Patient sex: M
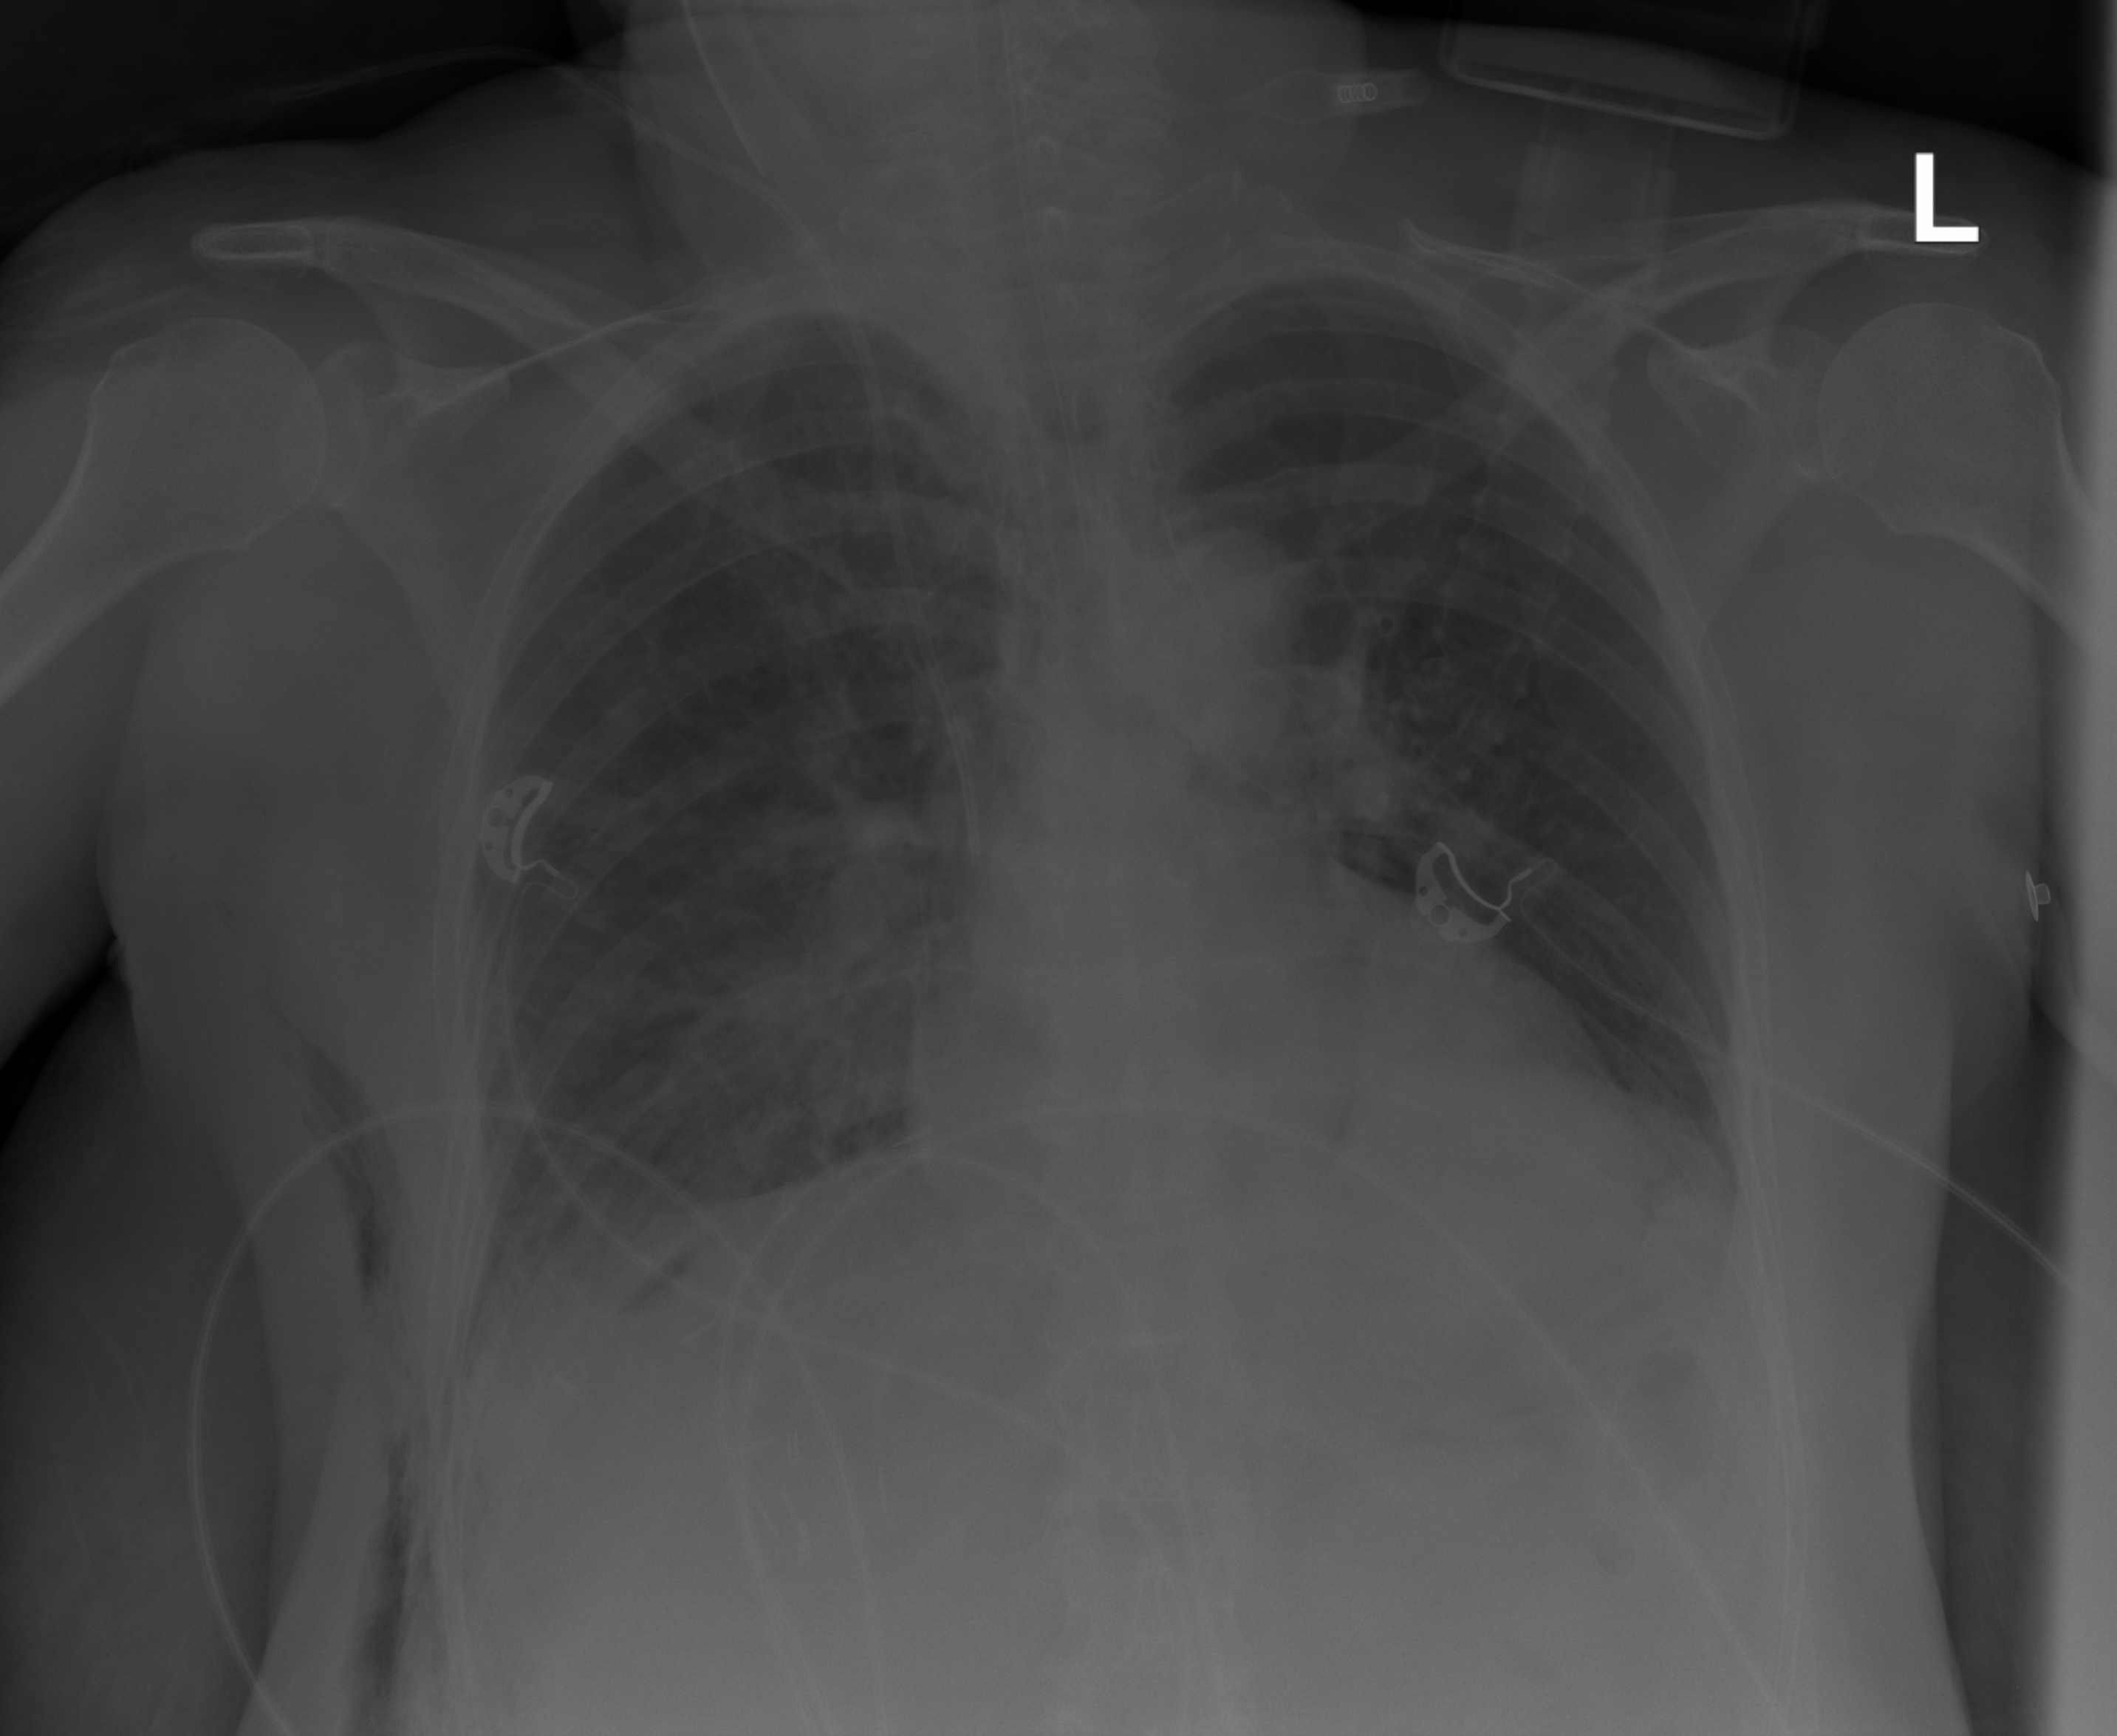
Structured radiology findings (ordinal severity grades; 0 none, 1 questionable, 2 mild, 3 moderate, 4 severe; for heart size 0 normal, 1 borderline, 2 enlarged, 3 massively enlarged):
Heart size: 0
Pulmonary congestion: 0
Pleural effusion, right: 2
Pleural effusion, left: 0
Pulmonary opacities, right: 0
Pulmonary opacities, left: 0
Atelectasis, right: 2
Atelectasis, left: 0